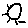
Label: sun